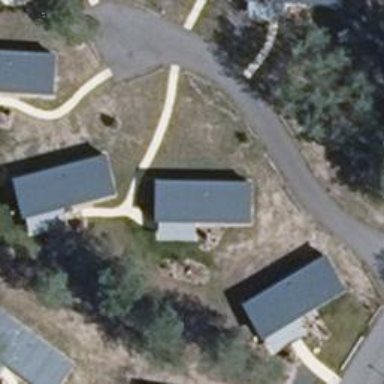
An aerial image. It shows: Concrete footway.